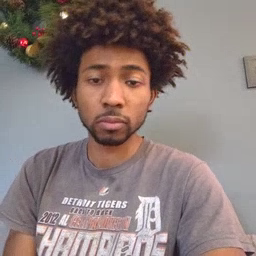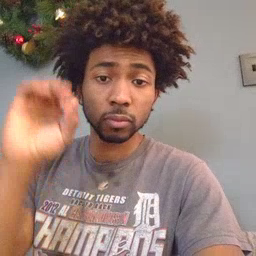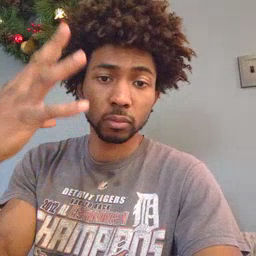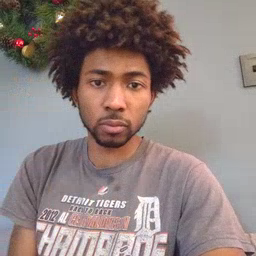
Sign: sun